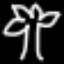
Label: palm tree